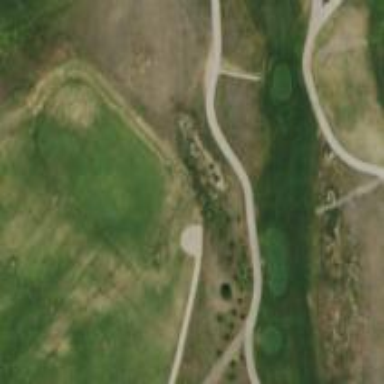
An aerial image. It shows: Service road used as golf cart path.